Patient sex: F
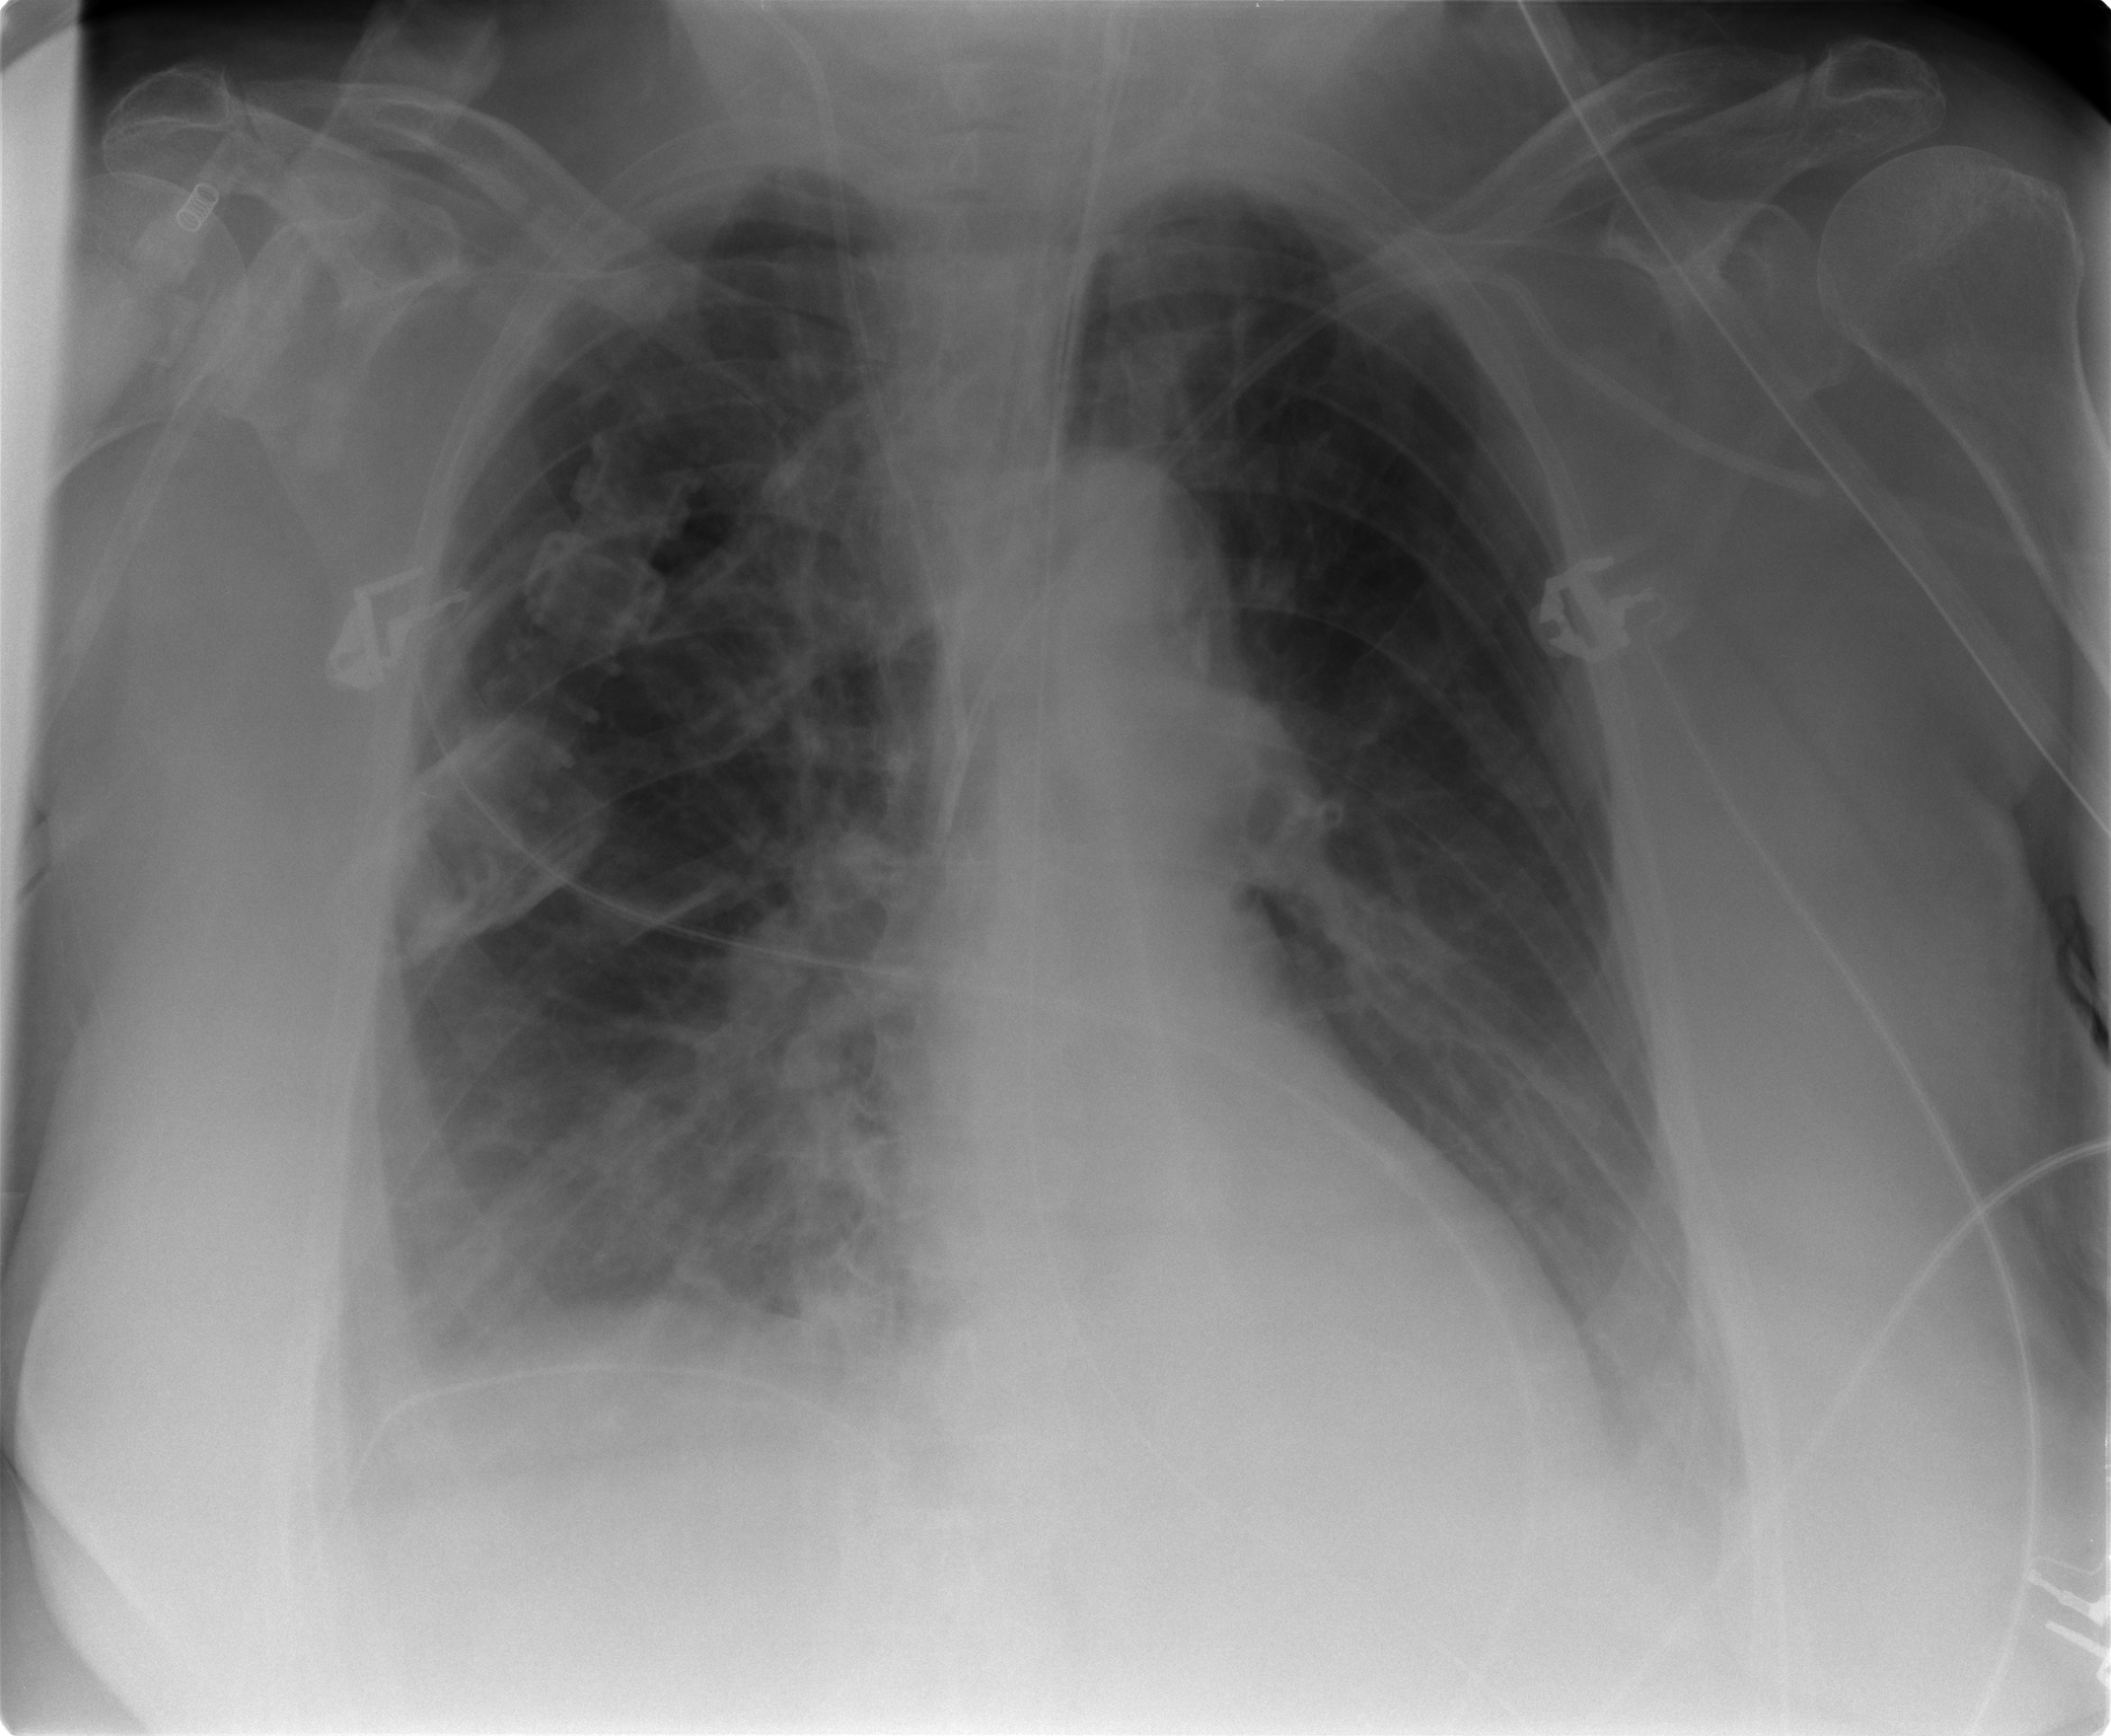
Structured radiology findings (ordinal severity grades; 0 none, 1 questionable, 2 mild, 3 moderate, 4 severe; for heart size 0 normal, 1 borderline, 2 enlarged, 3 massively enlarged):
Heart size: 0
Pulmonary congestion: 2
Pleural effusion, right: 2
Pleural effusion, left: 2
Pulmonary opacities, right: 2
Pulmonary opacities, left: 0
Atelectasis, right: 2
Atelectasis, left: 2